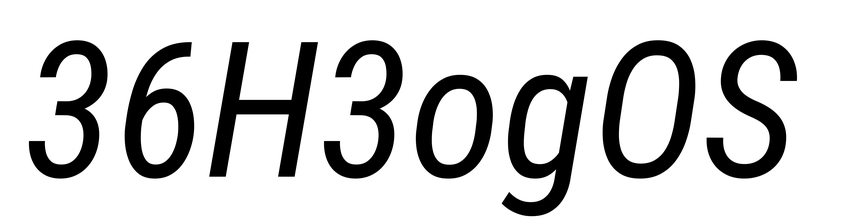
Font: Roboto-Italic_Condensed_Italic